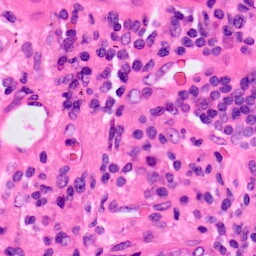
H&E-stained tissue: Lung